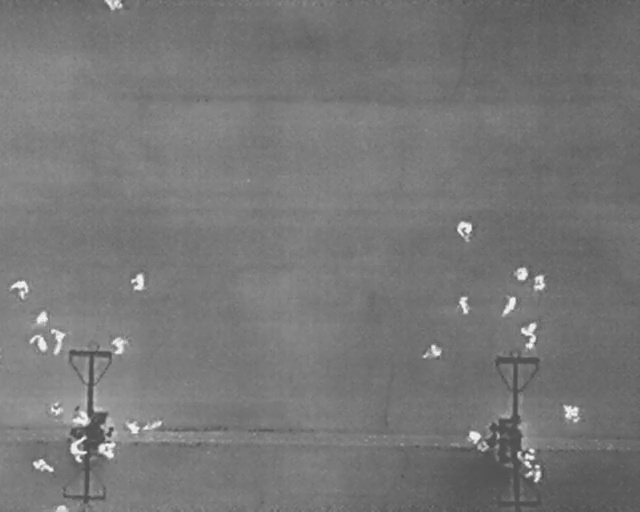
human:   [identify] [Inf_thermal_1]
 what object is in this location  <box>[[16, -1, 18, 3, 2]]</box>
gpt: <ref>1 medium person at the top left</ref>